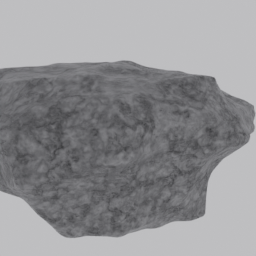
Label: nature